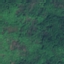
Label: Forest